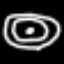
Label: donut